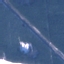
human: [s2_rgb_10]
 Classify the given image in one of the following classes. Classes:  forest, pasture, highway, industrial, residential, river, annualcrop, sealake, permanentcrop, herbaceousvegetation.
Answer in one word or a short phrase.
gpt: Highway